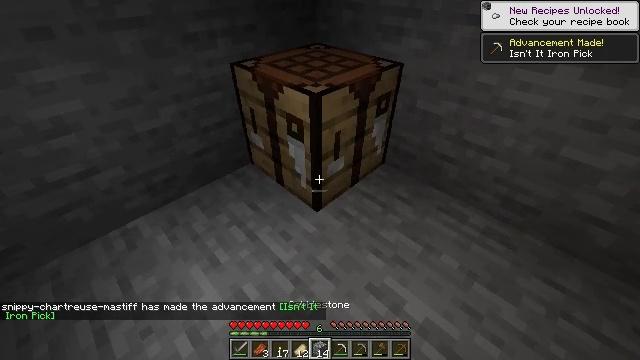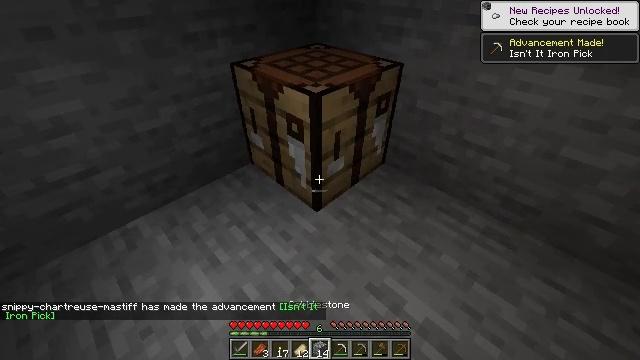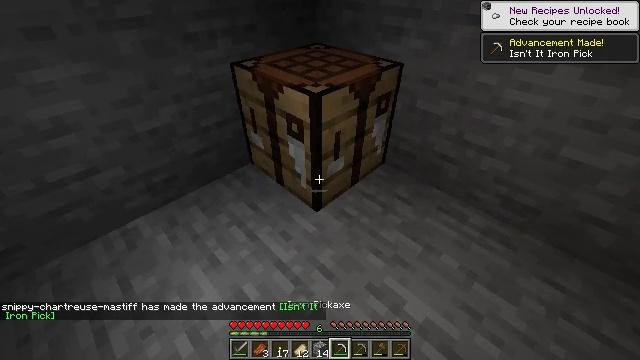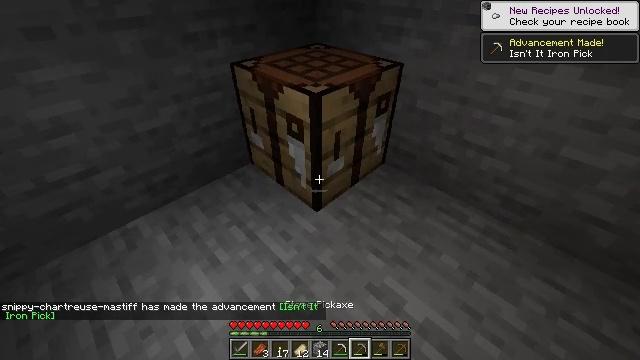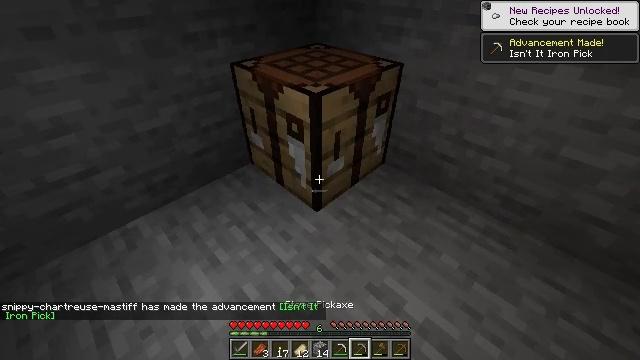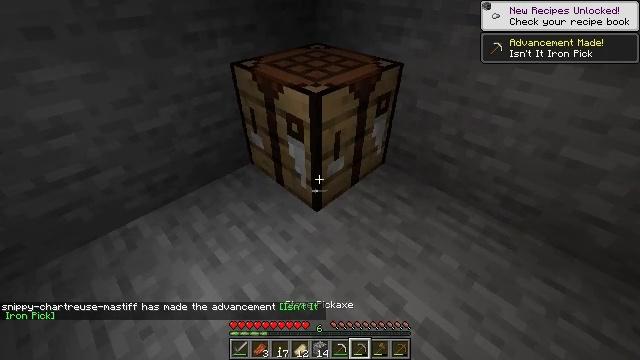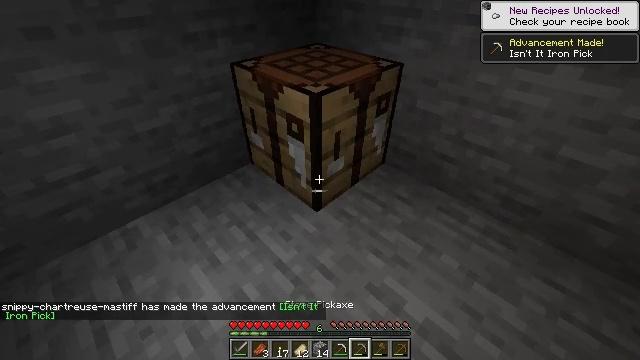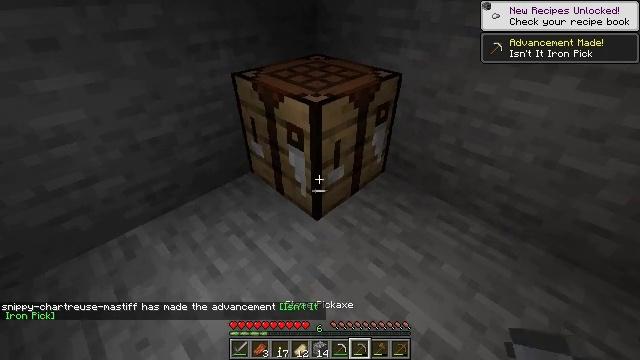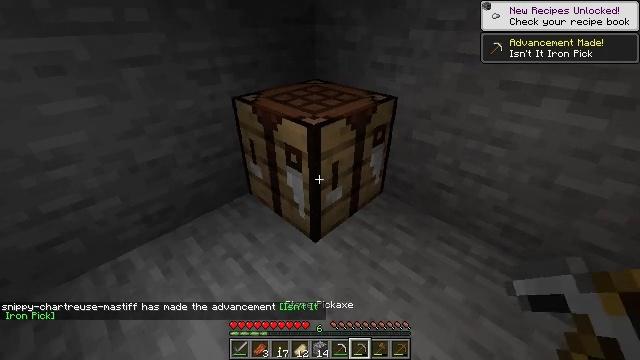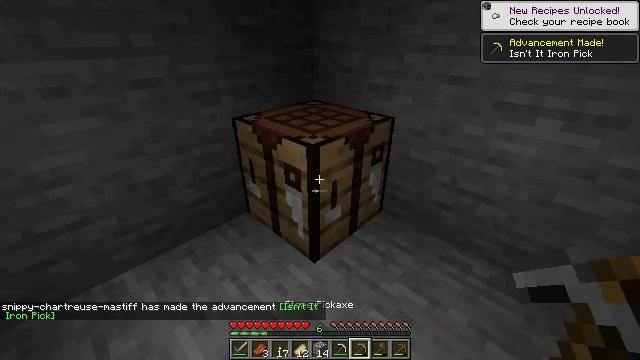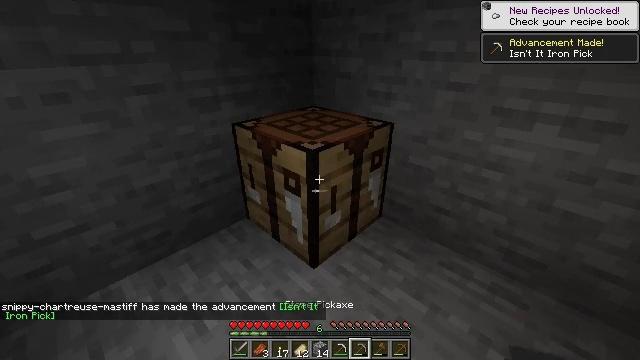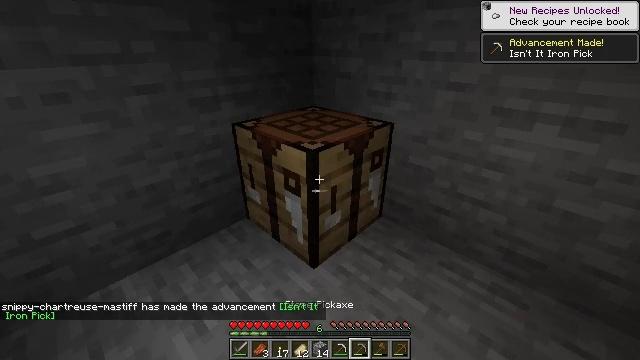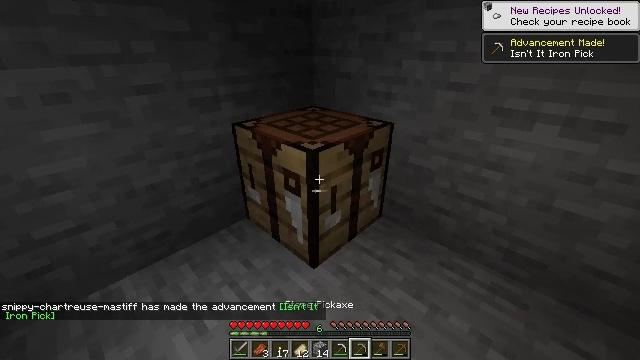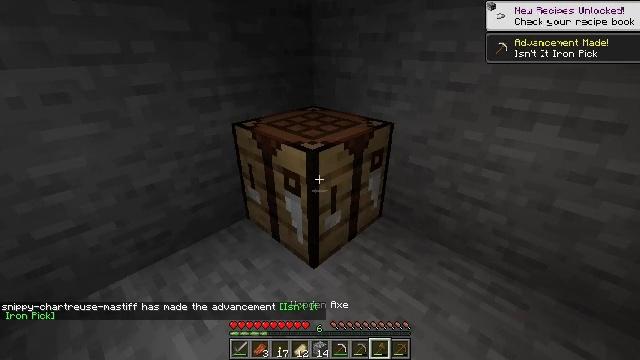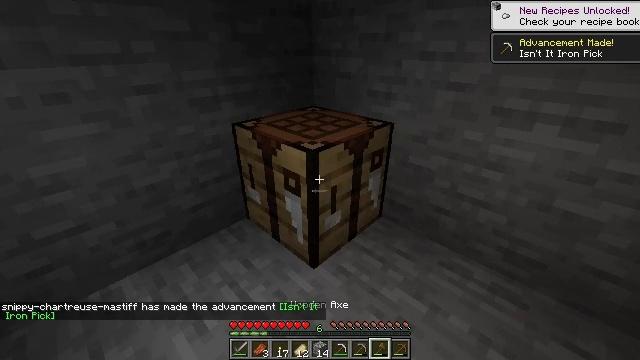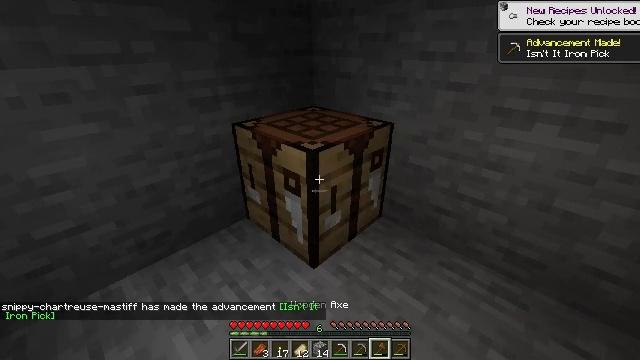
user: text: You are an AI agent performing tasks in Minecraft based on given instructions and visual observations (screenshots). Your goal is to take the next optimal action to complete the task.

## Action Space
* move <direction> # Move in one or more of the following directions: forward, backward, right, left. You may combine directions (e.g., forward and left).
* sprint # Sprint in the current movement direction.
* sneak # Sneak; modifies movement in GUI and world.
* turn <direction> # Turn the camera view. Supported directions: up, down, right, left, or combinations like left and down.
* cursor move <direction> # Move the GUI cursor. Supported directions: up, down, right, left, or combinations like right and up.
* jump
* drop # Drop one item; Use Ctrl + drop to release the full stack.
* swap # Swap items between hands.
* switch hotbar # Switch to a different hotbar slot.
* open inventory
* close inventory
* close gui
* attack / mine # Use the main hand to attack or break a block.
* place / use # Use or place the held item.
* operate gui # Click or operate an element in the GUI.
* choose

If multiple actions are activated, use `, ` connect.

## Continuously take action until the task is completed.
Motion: motion action
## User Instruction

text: Recycle the crafting table.
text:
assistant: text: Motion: no_op
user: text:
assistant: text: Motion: no_op
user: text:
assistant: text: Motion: no_op
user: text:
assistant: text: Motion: no_op
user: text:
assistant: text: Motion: no_op
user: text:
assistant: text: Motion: no_op
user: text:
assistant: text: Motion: turn up
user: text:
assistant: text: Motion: turn up
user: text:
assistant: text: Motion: turn up
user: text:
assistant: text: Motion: turn up
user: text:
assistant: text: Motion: no_op
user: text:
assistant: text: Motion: no_op
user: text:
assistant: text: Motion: no_op
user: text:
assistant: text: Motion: no_op
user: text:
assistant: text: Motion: no_op
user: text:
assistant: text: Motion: no_op
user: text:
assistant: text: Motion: attack / mine
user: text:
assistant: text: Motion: attack / mine
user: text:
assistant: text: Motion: attack / mine
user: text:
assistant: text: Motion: attack / mine
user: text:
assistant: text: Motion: attack / mine
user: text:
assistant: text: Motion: attack / mine
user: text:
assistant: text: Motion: attack / mine
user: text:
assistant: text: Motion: attack / mine
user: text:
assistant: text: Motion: attack / mine
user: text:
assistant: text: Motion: attack / mine
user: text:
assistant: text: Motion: attack / mine
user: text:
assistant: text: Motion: attack / mine
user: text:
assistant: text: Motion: attack / mine
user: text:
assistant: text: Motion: attack / mine